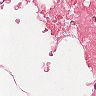
Metastatic tissue present: no